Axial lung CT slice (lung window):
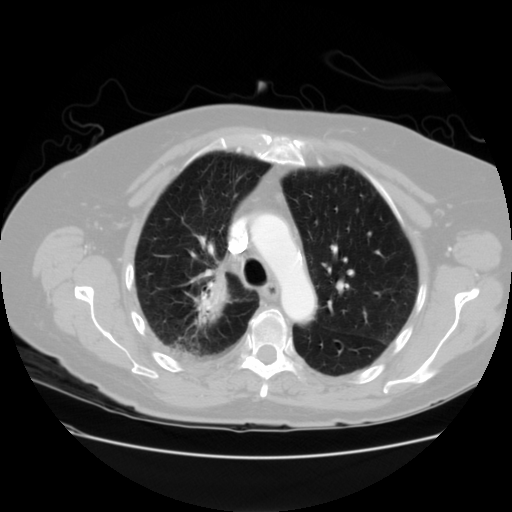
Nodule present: no